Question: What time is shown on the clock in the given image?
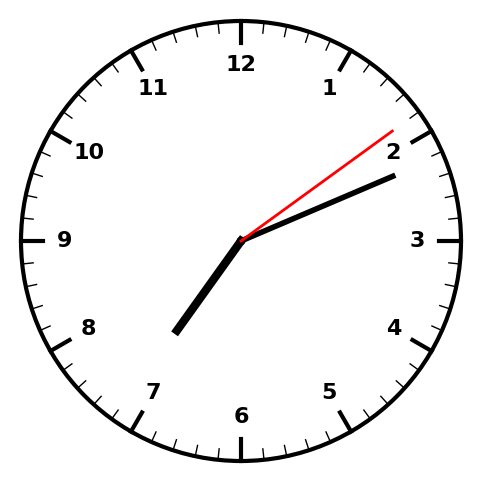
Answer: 07:11:09